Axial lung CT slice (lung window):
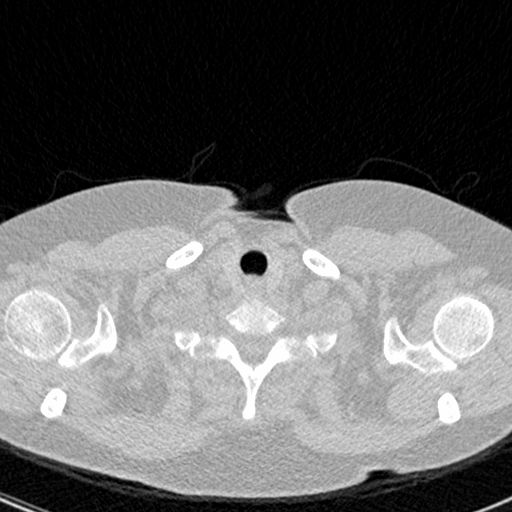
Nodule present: no